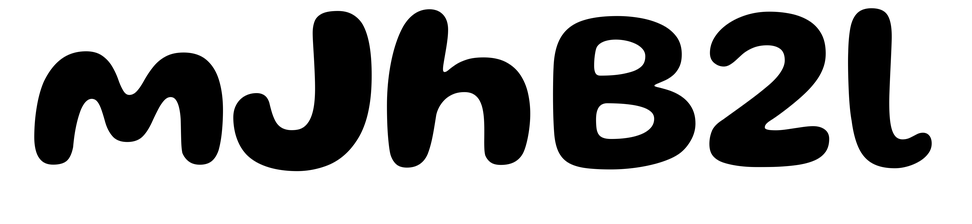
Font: Gluten_SemiBold